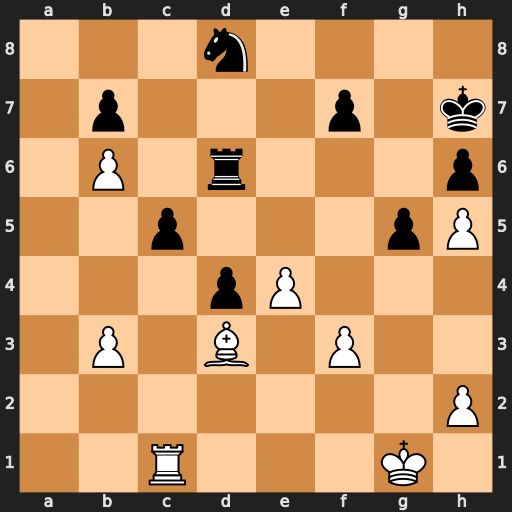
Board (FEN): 3n4/1p3p1k/1P1r3p/2p3pP/3pP3/1P1B1P2/7P/2R3K1
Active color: w
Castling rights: -
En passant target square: -
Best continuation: e5+ Kg7 exd6